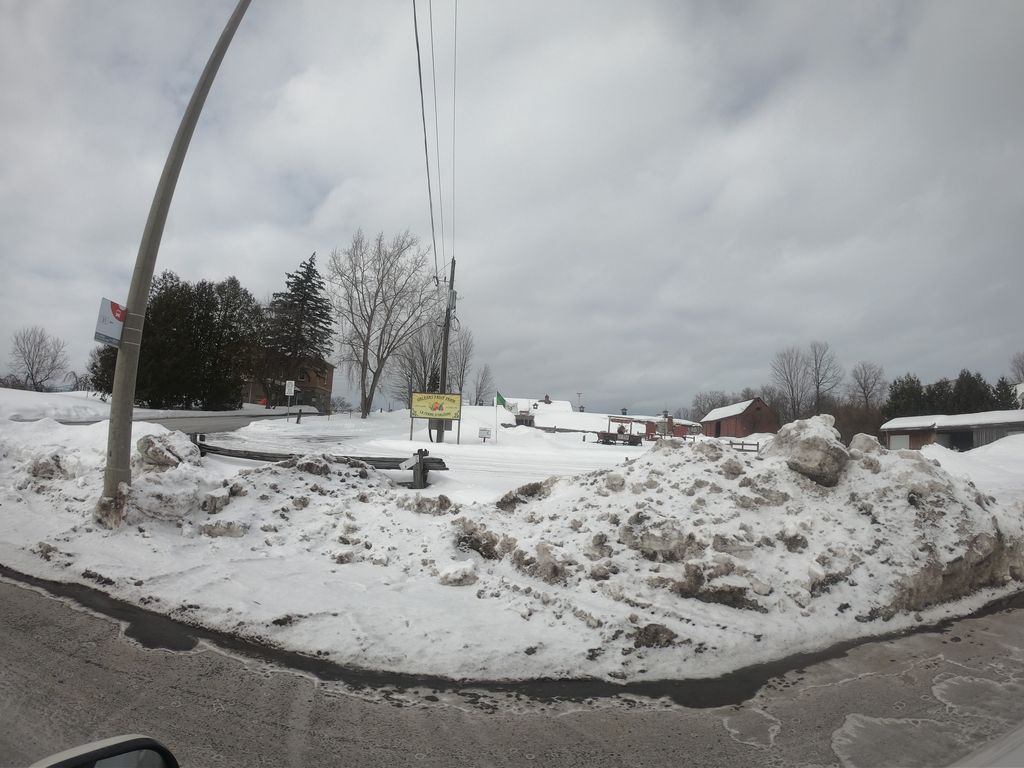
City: ottawa-gatineau